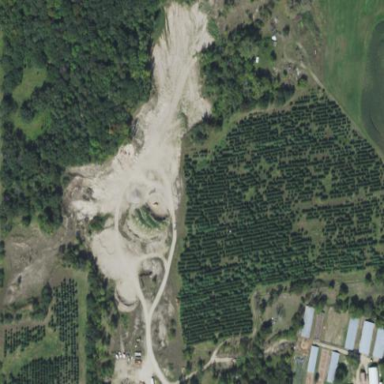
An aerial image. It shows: Quarry with sand and gravel resources.